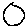
Label: circle